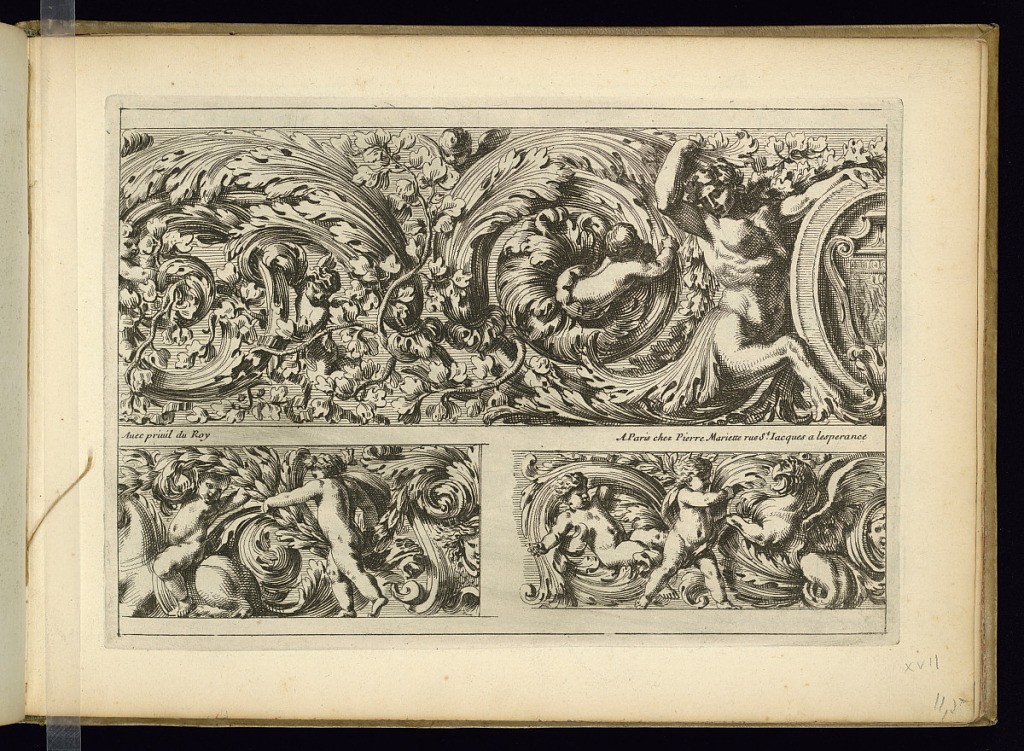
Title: Three Frieze Designs
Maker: Jean Le Pautre, French, 1618–1682
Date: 1657–82
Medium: Etching on laid paper
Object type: Print
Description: A larger ornamental frieze above with two smaller designs below with scrolling leaves (rinceaux), a vase, mascaron (mask), griffin, centaur, festoons of leaves, and foliate branches.